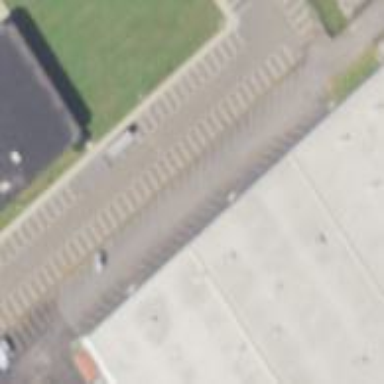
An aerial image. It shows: Normal parking space at amenity parking area.